Question: I am new to iOS development, and study about Bluetooth Low Energy (BLE, Bluetooth 4.0) for iOS.
When I click the 'BLE device' on the 'tableView' which I have scan.
If I didn't use 'XCode' to run the project on 'iPhone 5C' , it can connect to the 'BLE device' and change to the other 'ViewController'.
But it stop like the following picture when I run the project on the iPhone by 'XCode'.

Could someone teach me why this happened ?
And how to debug with this condition ?
I am new for IOS , so...sorry about my question if there has any stupid.
Thanks in advance
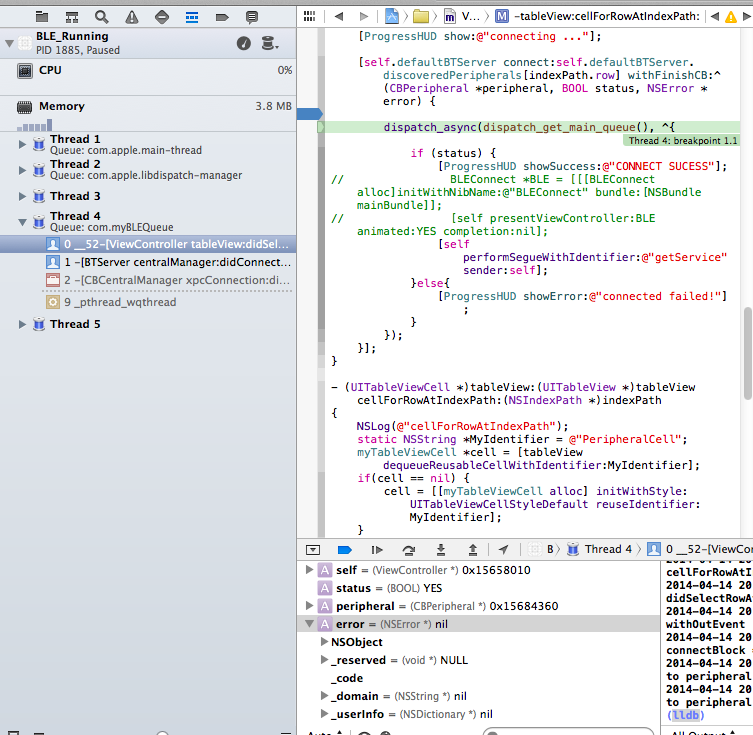
Answer: You put a BreakPoint. Click on the "blue arrow" (near the green light).